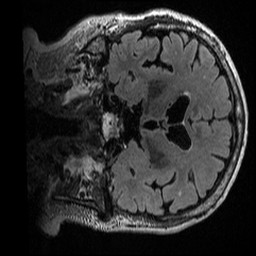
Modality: T2w
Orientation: coronal
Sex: female
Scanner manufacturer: ge
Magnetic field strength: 3 T
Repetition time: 6 s
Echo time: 0.1273 s